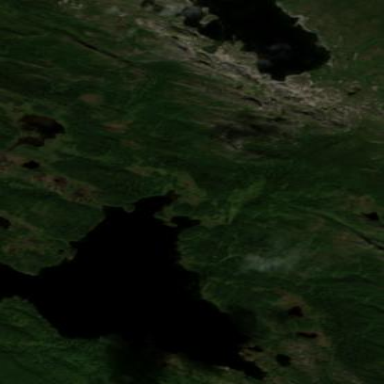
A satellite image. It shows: Serene lake.